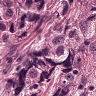
Metastatic tissue present: yes